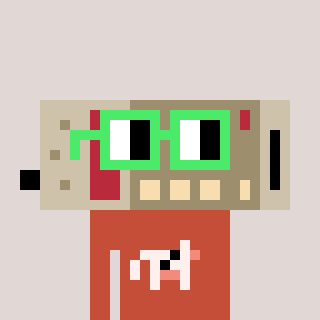
a pixel art character with square light green glasses, a cordless phone-shaped head and a rust-colored body on a warm background